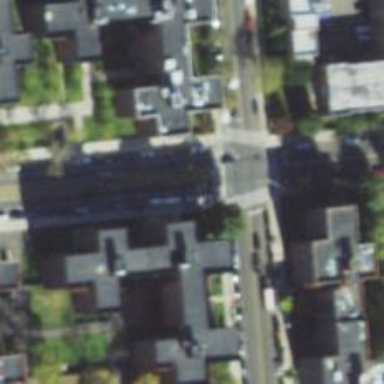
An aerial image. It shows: Asphalt footway with crossing.